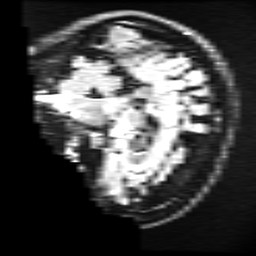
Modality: FLAIR
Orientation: sagittal
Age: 50
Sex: female
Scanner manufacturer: ge
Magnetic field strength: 3 T
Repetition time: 11 s
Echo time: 0.1497 s